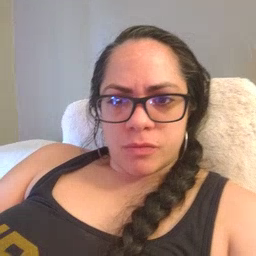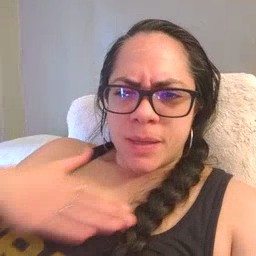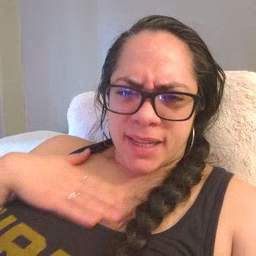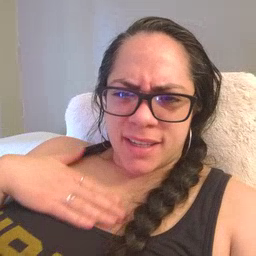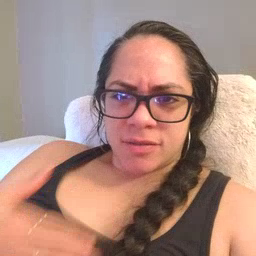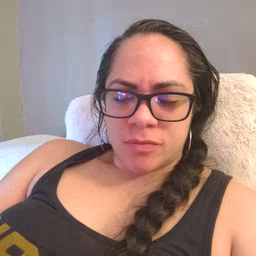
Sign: please